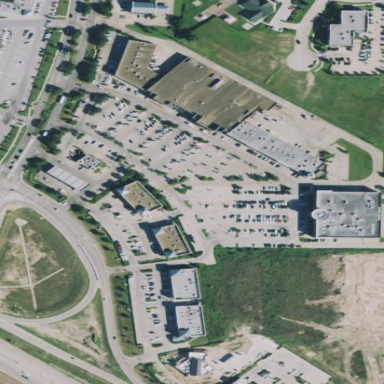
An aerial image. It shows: Retail area.